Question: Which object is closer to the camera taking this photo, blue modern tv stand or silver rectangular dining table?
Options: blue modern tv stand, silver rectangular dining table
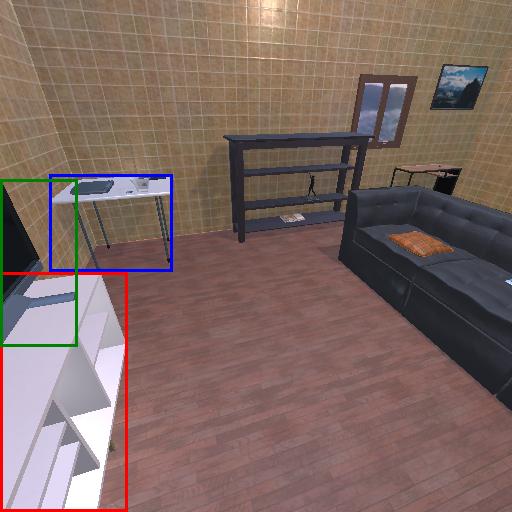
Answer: blue modern tv stand